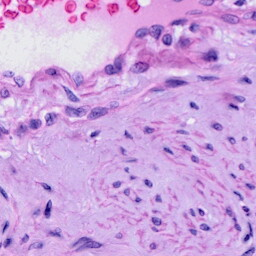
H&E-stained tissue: Cervix